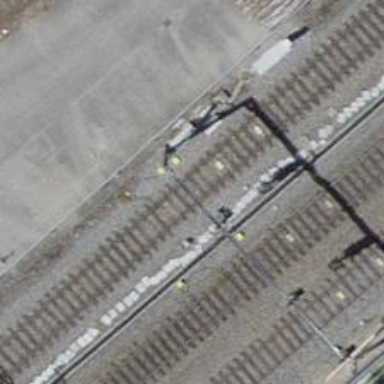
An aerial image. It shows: Railway signal.